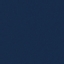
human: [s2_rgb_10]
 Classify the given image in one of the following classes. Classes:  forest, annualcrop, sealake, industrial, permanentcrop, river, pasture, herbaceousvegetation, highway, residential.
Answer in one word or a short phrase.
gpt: SeaLake